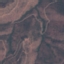
Land use / land cover class: HerbaceousVegetation